Question: I am implementing facebook like button. I had also implemented that successfully but my requirement is I want that like button to be appear on my image.For example :-
facebook button div :-
'''
<div class="fb-like" data-href="http://www.example.com/" data-send="false" data-width="450" data-show-faces="true"></div>
'''
I want this is to appear when user click on this :-
'''
<img src="images/compliments.jpg" alt="Give compliments on car services Mumbai"/>
'''

At present facebook show its own like image i want to use my image and when user click on this image it should like this page
I am implementing this for the first time and any help will be appreciated
thanks in advance
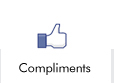
Answer: "You must not obscure or cover elements of our social plugins, such as the Like button or Like box plugin."
That's basically Facebook saying you cant do that. Sorry
(Taken from <URL>